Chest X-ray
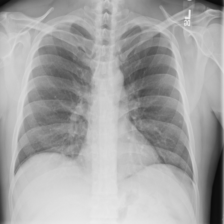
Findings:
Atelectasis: negative
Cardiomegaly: negative
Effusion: negative
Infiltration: negative
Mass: negative
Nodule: negative
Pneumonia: negative
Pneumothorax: negative
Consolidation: negative
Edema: negative
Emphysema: negative
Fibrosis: negative
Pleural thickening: negative
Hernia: negative